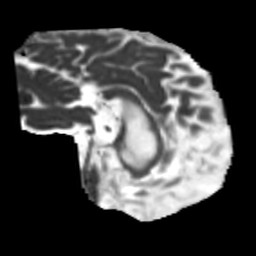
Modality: MD
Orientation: sagittal
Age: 56
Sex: male
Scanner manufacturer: siemens
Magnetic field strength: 3 T
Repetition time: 5.25 s
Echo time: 0.08 s